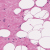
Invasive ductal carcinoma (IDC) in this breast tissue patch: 0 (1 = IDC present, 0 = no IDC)